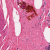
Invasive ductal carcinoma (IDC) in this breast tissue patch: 0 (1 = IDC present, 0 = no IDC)